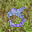
Label: 5